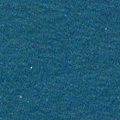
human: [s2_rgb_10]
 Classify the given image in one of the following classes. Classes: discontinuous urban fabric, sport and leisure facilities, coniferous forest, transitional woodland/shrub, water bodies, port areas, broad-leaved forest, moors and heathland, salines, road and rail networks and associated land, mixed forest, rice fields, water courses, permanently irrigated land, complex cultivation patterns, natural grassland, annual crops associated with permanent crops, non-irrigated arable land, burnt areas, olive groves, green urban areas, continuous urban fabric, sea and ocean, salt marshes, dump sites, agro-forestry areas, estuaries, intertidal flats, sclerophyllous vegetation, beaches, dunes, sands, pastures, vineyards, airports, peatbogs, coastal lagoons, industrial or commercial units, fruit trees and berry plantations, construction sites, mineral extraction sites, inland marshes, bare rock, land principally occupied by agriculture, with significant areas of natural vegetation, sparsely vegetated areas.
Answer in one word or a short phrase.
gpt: sea and ocean